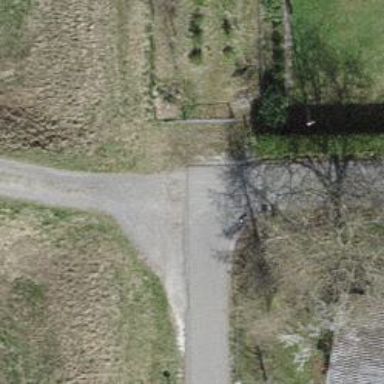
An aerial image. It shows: Cycleway with grade 1 tracktype.